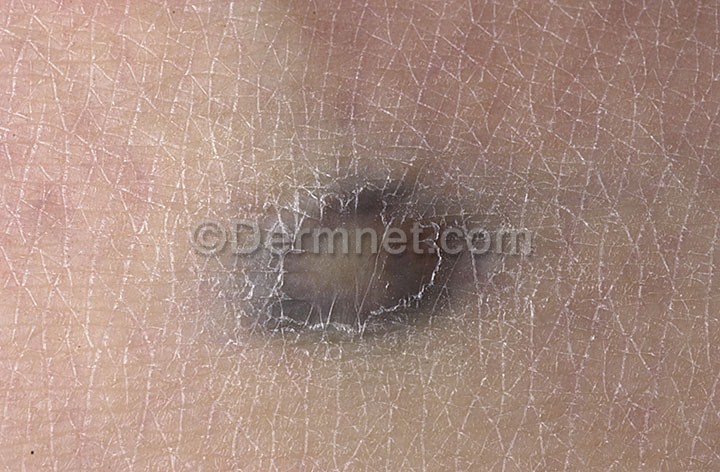
Disease: Seborrheic Keratoses and other Benign Tumors